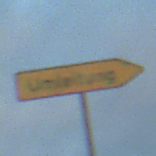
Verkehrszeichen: UmleitungswegweiserRechtsweisend
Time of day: SunriseSunset
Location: Outdoor (Beach)
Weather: PartlyCloudy
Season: NotSpecified
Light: Natural